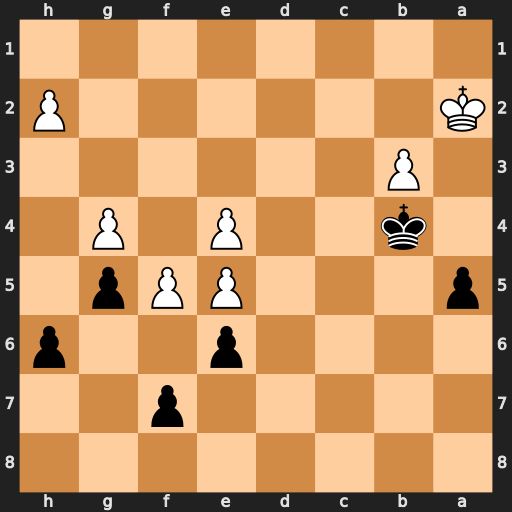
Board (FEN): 8/5p2/4p2p/p3PPp1/1k2P1P1/1P6/K6P/8
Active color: b
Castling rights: -
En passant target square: -
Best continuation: a4 bxa4 Kxa4 Kb2 Kb4 f6 Kc4 Kc2 Kd4